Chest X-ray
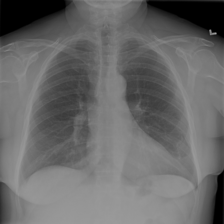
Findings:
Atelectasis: negative
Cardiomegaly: negative
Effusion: negative
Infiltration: positive
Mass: negative
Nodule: negative
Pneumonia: negative
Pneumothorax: negative
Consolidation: negative
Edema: negative
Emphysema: negative
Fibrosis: negative
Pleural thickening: negative
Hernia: negative